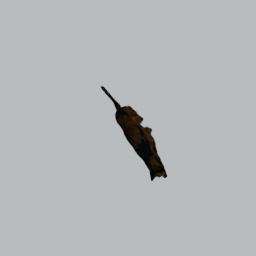
Label: animals